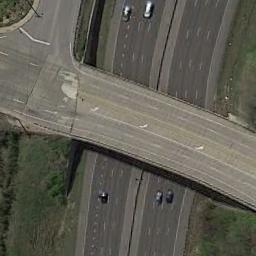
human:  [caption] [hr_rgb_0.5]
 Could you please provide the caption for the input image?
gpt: There are several overpasses here .

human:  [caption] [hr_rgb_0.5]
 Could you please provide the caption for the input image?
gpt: Several cars are on the road under the overpass .

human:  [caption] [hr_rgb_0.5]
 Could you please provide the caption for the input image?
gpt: The overpass is next to the grass with some cars .

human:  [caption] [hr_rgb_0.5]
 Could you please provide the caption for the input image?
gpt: The cross-line overpass is over the roads and some cars are driving on the roads .

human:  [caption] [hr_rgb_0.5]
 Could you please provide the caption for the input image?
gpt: There are some green lawns beside the overpass .